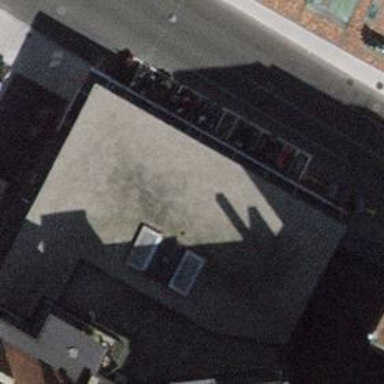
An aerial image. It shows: Motorcycle shop.